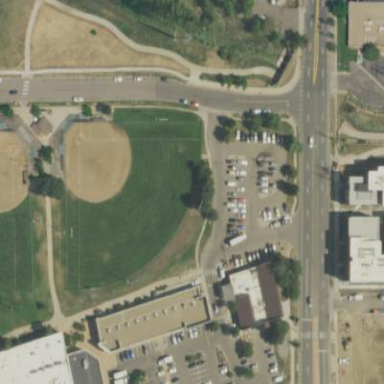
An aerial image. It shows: Baseball pitch for leisure and sports activities.